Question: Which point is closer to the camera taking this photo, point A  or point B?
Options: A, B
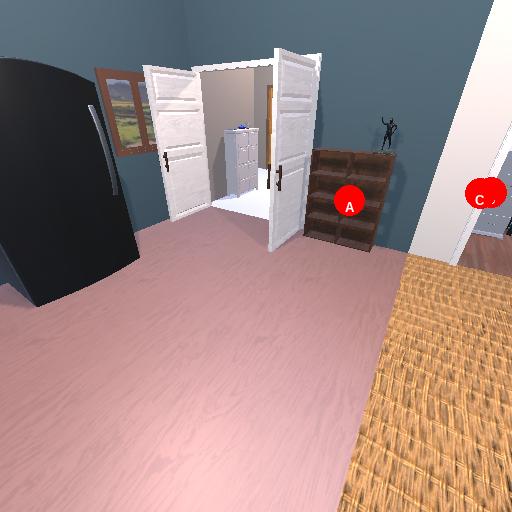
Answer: A